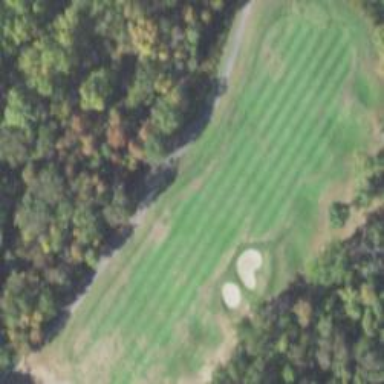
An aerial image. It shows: Rough area on grassy golf course.